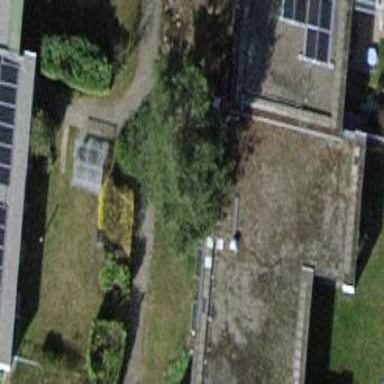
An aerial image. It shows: Terrace building with flat roof.